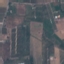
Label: PermanentCrop